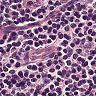
Metastatic tissue present: no